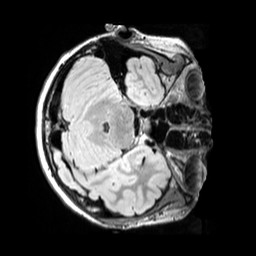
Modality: FLAIR
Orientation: axial
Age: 13
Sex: male
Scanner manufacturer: siemens
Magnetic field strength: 3 T
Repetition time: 5 s
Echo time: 0.388 s